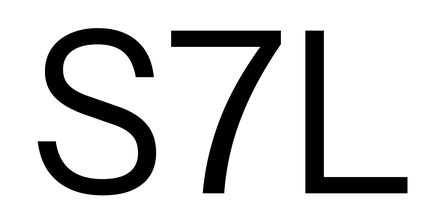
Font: InstrumentSans_Regular